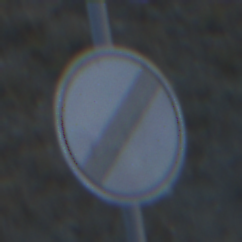
Verkehrszeichen: EndeSaemtlicherBegrenzungen
Umgebung: Outdoor, RoadRail
Tageszeit: SunriseSunset
Wetter: Clear
Licht: Natural
Jahreszeit: NotSpecified
Kontrast: LowContrast